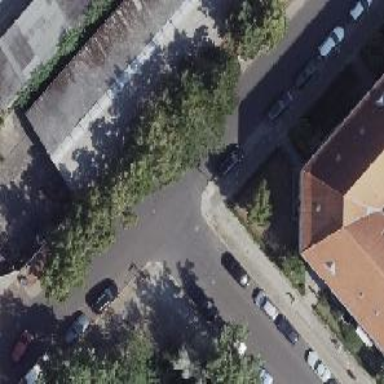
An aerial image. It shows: There is parking obstacle present in the area.